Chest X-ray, AP view. Patient: 58 years old, sex M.
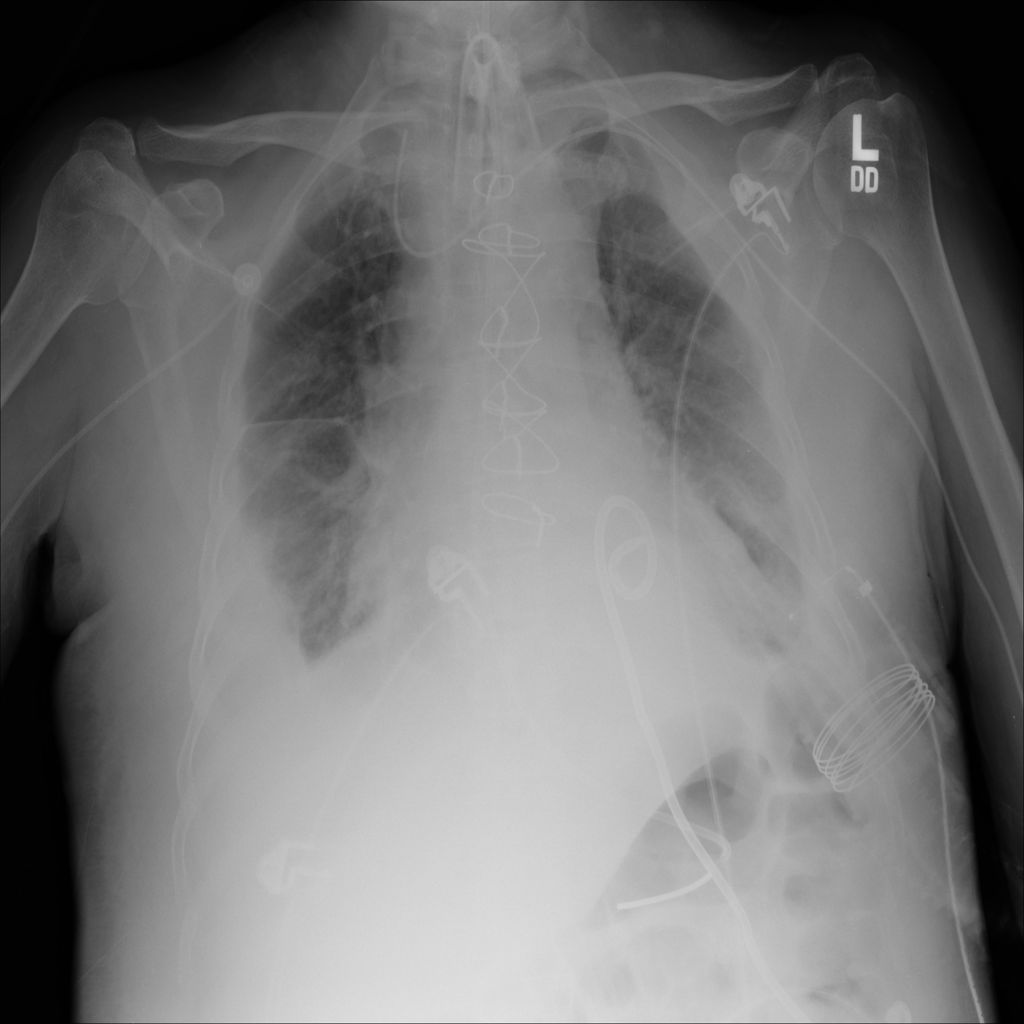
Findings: Effusion